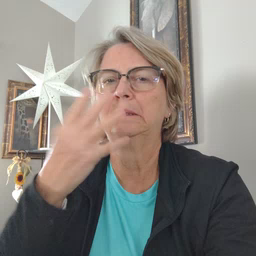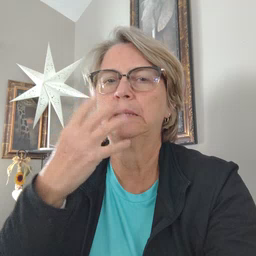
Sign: snack